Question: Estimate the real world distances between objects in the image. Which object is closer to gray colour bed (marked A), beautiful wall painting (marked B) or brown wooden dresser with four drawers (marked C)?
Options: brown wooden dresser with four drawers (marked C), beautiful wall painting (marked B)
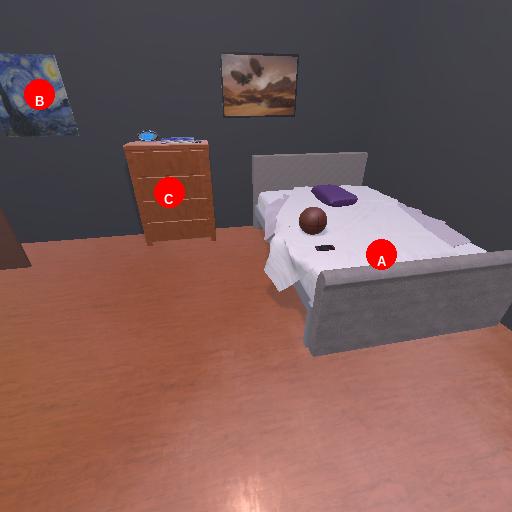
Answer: brown wooden dresser with four drawers (marked C)